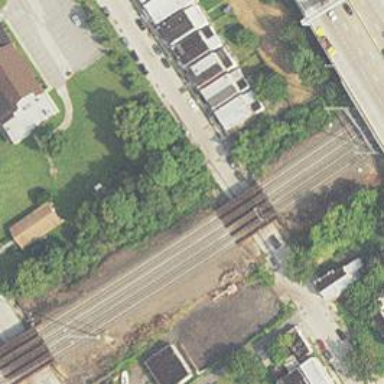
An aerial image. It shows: Bridge over railway with electrified contact lines.